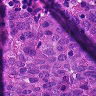
Metastatic tissue present: yes